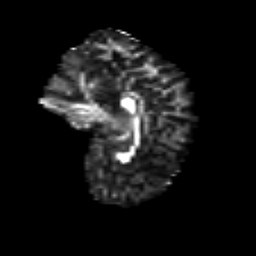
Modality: FA
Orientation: sagittal
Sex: male
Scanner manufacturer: siemens
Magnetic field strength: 3 T
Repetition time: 5 s
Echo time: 0.071 s